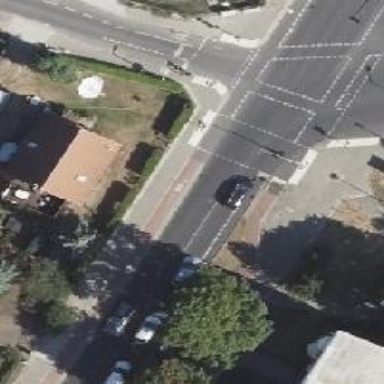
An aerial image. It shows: Crossing with traffic signals.